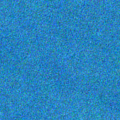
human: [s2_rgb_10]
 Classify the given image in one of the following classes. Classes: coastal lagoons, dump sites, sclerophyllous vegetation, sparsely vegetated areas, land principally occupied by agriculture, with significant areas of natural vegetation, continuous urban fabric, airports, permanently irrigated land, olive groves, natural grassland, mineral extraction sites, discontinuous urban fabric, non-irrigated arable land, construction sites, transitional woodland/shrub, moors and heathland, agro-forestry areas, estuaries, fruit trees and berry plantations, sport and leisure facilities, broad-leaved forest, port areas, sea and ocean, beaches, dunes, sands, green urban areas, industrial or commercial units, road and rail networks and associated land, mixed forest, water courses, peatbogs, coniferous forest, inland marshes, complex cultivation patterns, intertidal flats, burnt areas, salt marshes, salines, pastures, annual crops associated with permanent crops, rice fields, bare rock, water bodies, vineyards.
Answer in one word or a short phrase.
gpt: sea and ocean